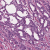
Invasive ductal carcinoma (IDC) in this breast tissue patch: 1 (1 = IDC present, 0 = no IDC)